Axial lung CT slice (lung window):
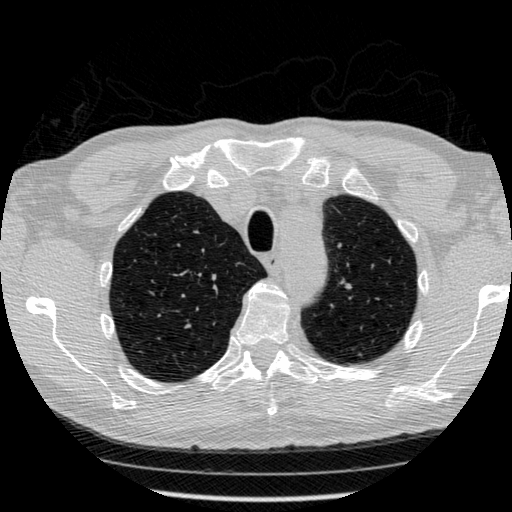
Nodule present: no